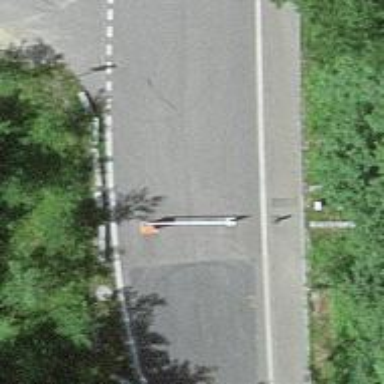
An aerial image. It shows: Lift gate barrier.